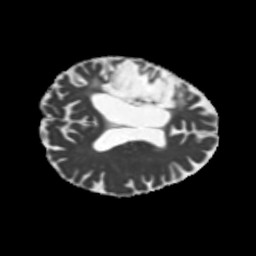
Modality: MD
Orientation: axial
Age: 66
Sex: female
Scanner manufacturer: siemens
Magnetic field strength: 3 T
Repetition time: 5.25 s
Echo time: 0.08 s